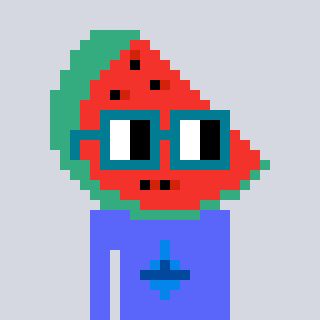
a pixel art character with square dark green glasses, a watermelon-shaped head and a purple-colored body on a cool background